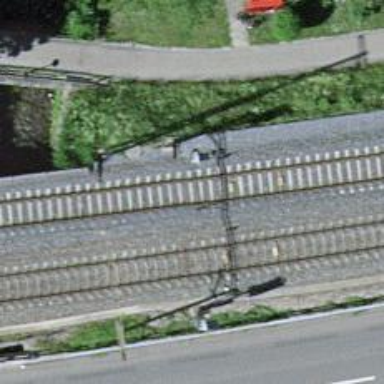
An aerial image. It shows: Railway signal.